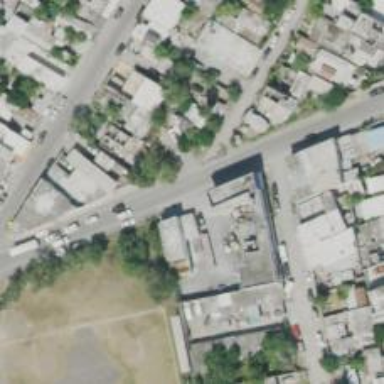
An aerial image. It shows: Alleyway designated as service road.